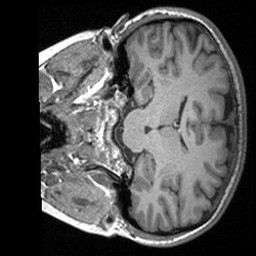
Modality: T1w
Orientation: coronal
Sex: female
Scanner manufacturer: siemens
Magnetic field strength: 3 T
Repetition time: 1.9 s
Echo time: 0.00252 s